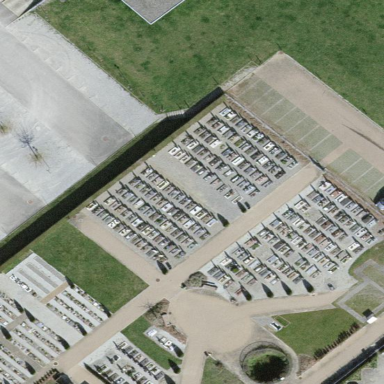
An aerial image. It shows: Cemetery.